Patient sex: F
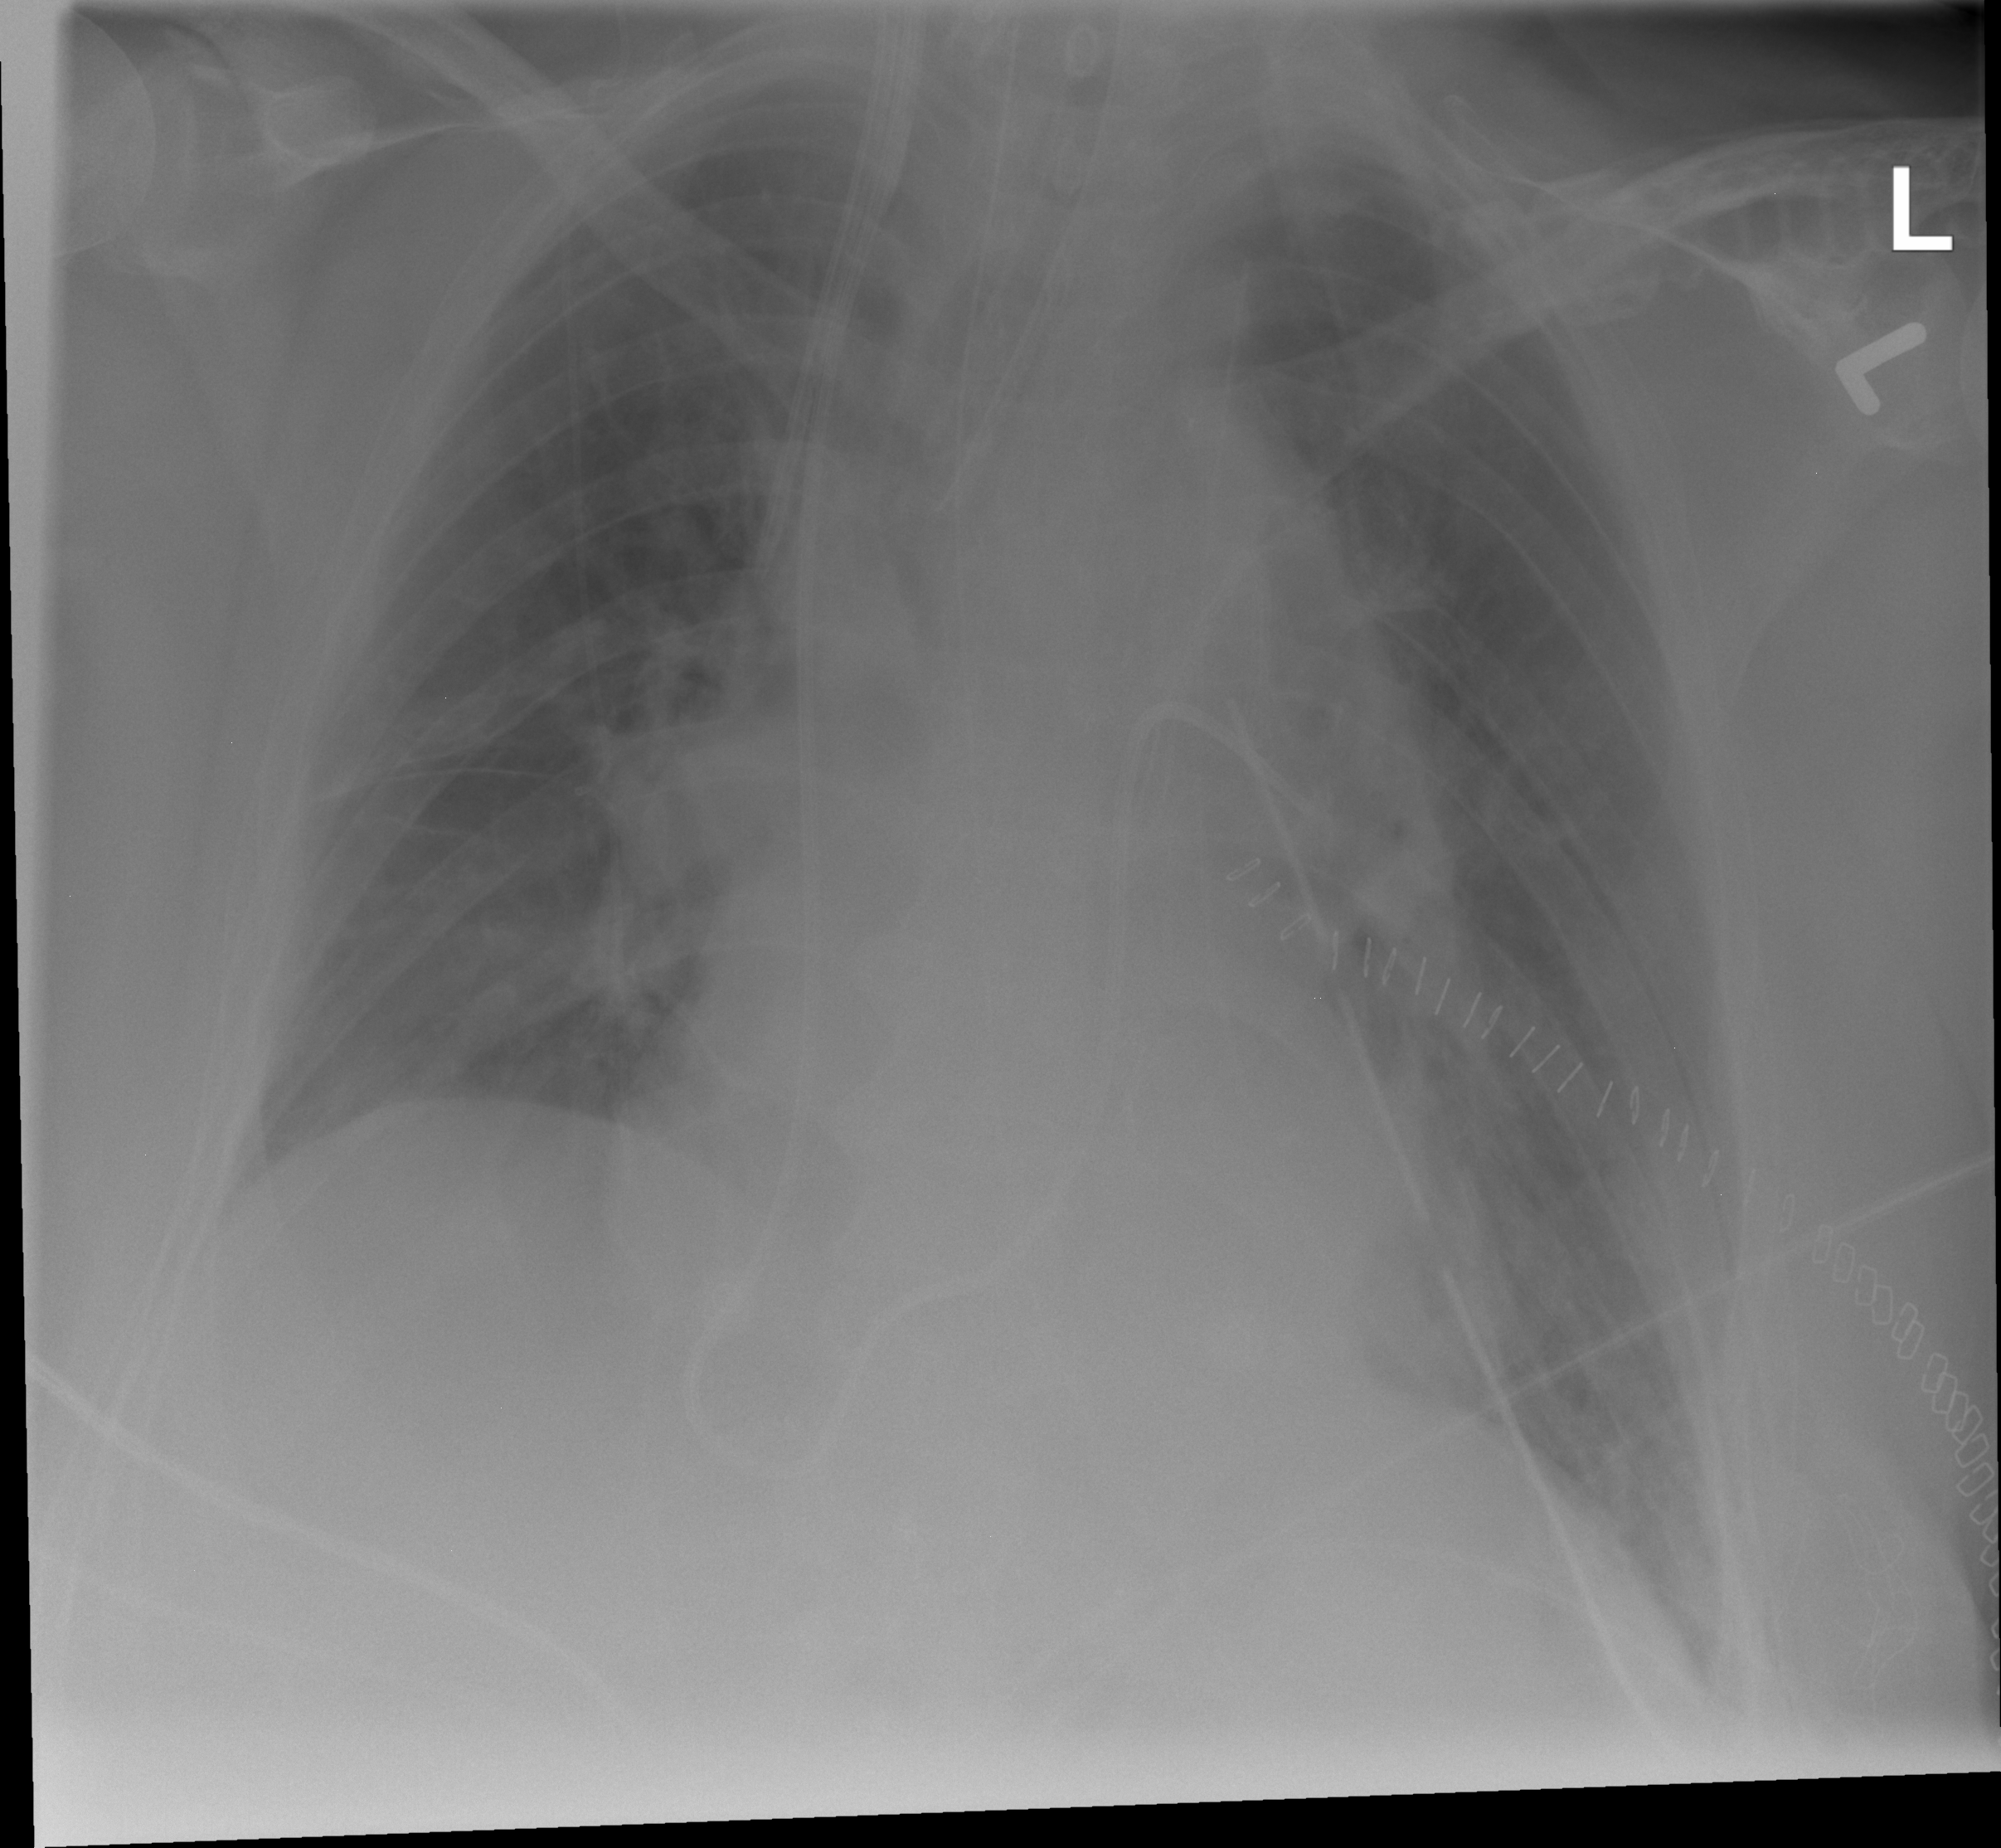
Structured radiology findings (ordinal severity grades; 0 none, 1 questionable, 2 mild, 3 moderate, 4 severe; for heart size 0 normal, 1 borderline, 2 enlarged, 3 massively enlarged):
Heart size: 1
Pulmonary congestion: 0
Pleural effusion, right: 0
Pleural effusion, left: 0
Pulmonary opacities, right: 0
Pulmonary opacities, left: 0
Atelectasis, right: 0
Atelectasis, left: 2